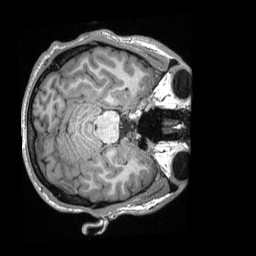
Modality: T1w
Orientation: axial
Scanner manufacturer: siemens
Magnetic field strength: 3 T
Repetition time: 2.3 s
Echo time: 0.00308 s